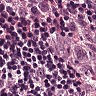
Metastatic tissue present: yes